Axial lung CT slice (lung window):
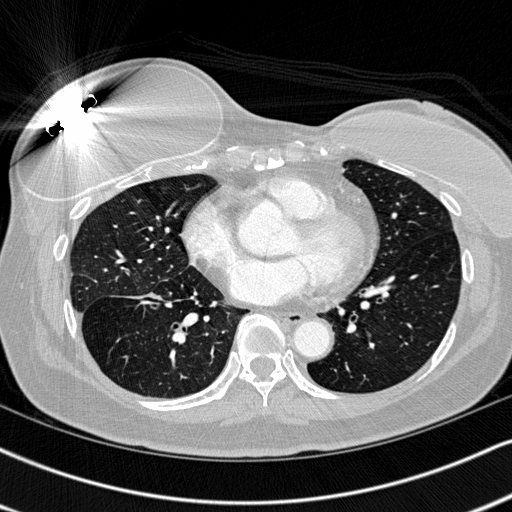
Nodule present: no